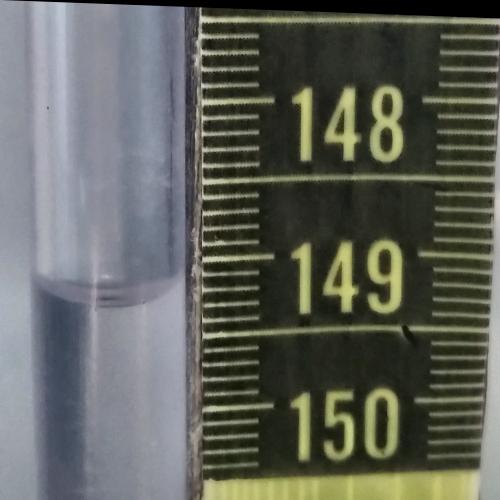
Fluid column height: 149.2 cm